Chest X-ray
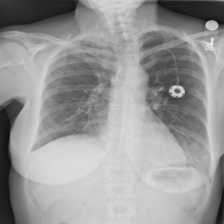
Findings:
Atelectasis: negative
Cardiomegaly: negative
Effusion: negative
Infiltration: negative
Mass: negative
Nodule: negative
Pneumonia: negative
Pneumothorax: negative
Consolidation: negative
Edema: negative
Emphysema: negative
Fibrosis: negative
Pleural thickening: negative
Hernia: negative